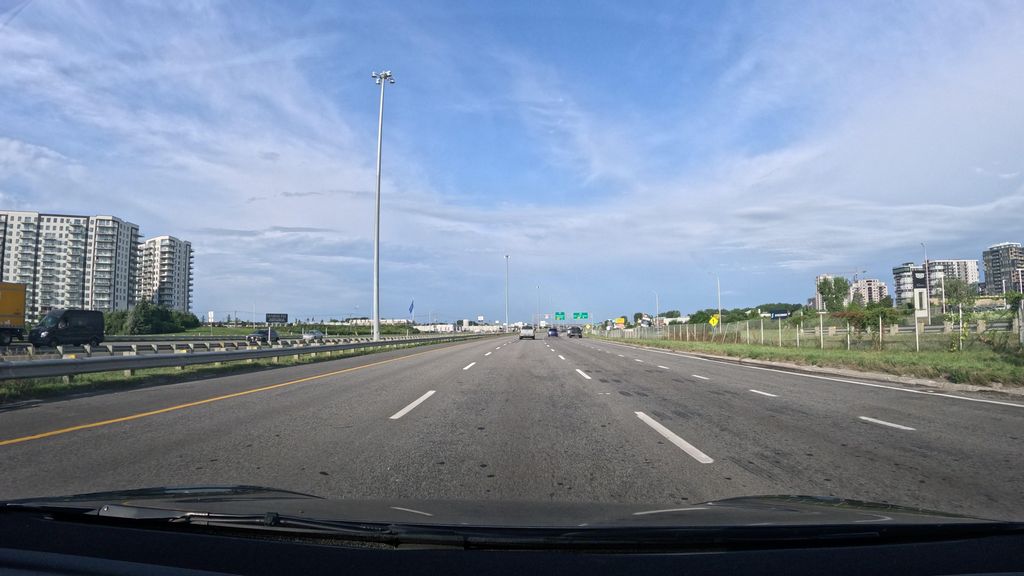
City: montreal